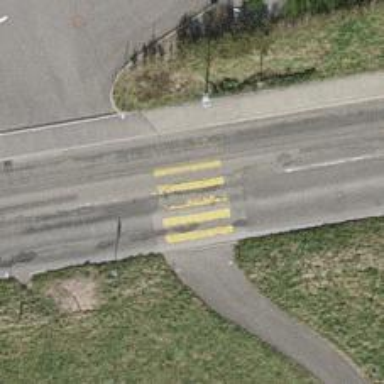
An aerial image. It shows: Uncontrolled zebra crossing on the road.